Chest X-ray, AP view. Patient: 69 years old, sex M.
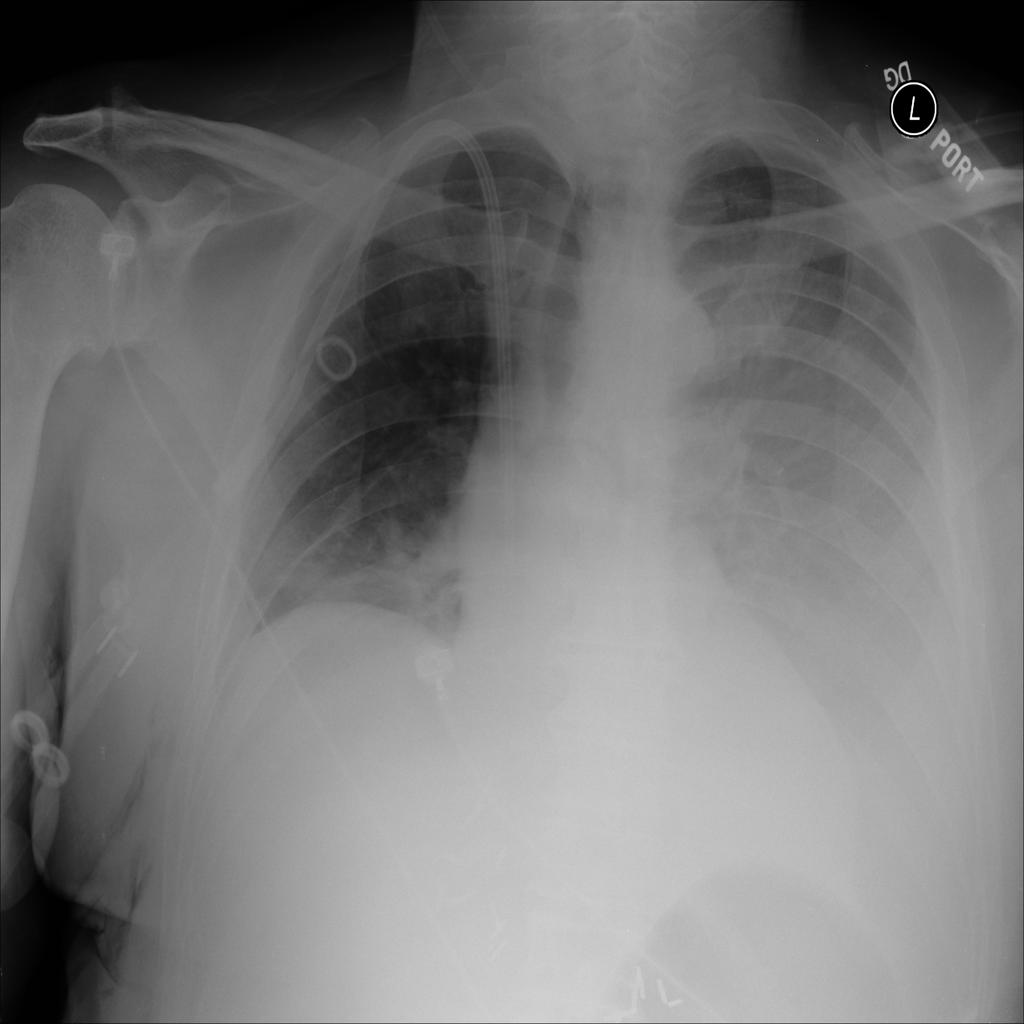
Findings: Atelectasis, Effusion